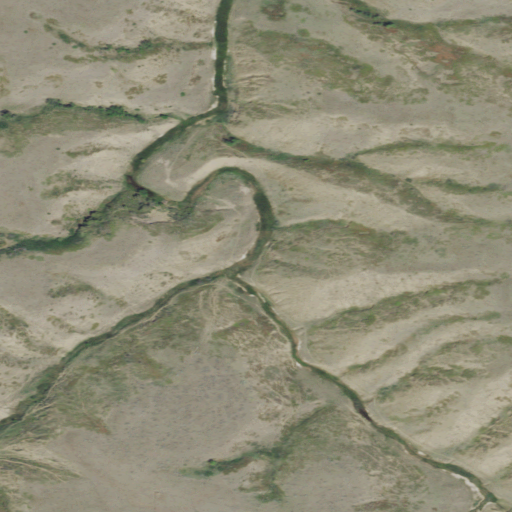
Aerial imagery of valley in Montana named Morris Coulee containing shrub and grassland